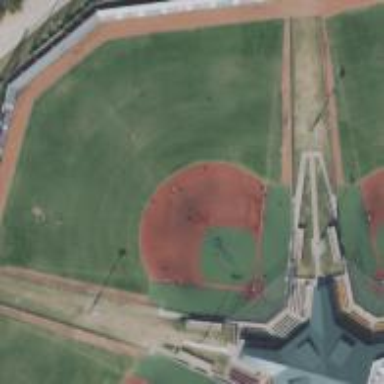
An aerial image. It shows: Baseball pitch for leisure land activities.